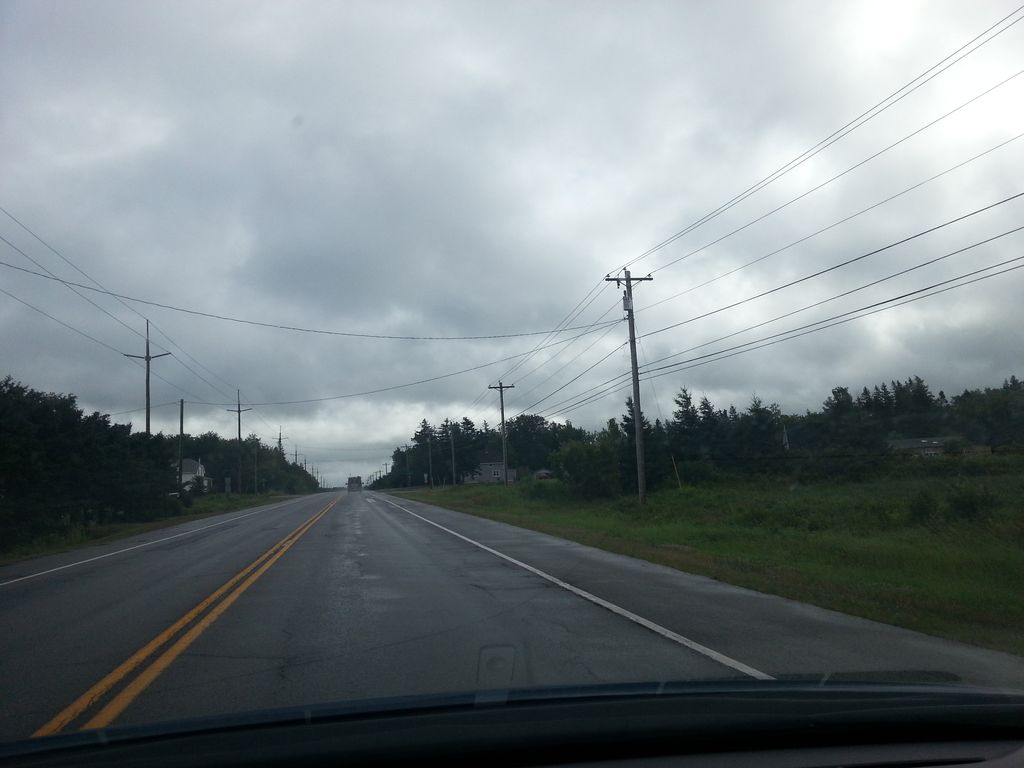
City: charlottetown